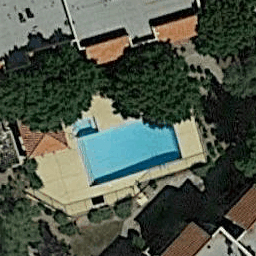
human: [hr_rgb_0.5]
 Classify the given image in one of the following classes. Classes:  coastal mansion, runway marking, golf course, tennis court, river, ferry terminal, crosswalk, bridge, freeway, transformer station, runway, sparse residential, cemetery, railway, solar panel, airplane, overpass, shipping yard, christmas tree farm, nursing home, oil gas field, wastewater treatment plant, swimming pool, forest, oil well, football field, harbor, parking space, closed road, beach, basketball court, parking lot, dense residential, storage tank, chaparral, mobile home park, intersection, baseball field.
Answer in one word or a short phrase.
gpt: swimming pool